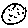
Label: line